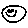
Label: smiley face